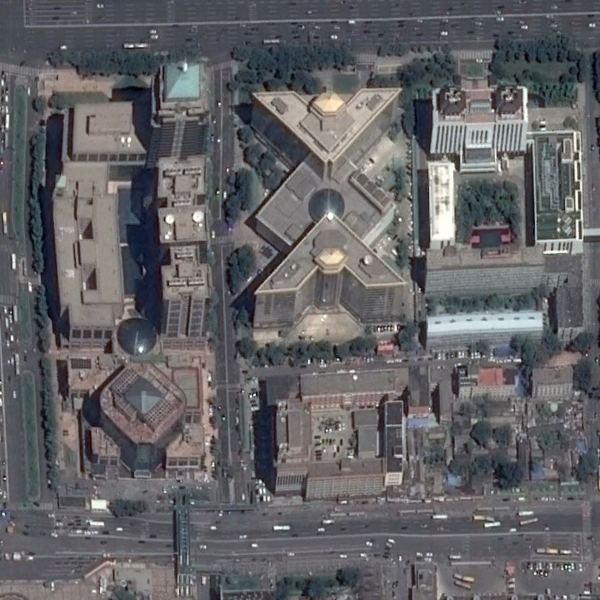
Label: Commercial